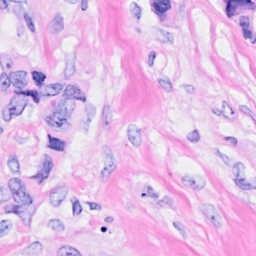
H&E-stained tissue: Breast